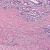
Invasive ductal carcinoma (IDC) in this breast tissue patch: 1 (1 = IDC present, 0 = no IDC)